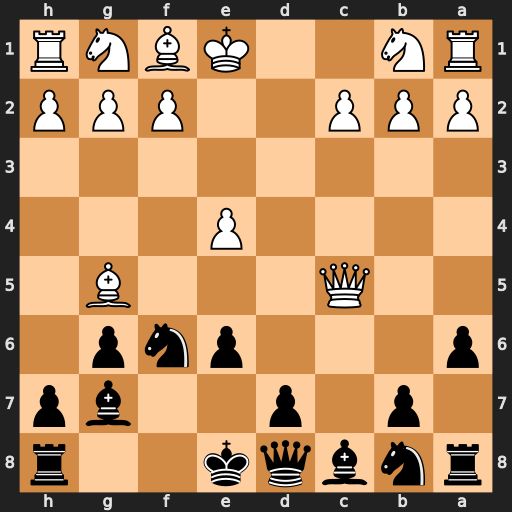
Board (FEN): rnbqk2r/1p1p2bp/p3pnp1/2Q3B1/4P3/8/PPP2PPP/RN2KBNR
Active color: b
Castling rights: KQkq
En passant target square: -
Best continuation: Nxe4 Bxd8 Nxc5